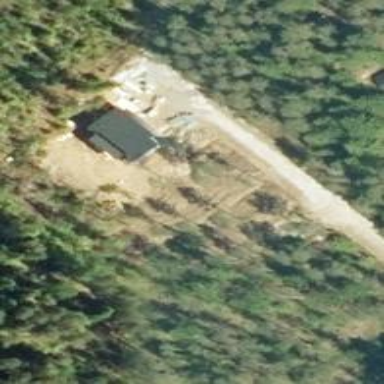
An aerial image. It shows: Detached residential building.